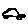
Label: car